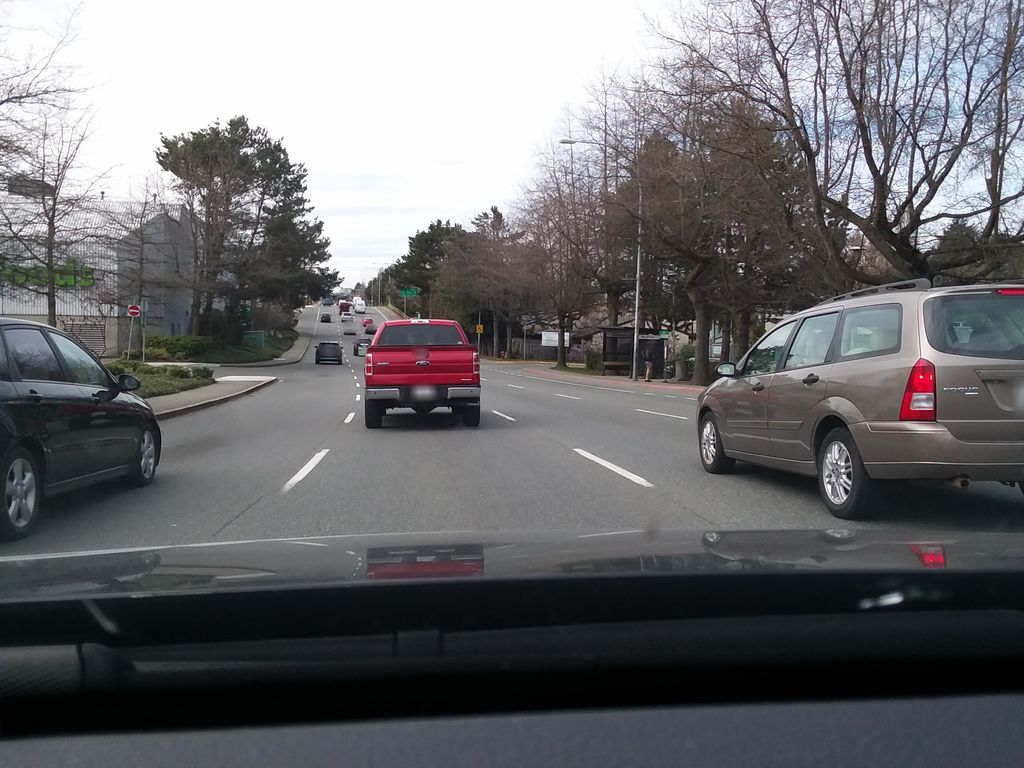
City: victoria